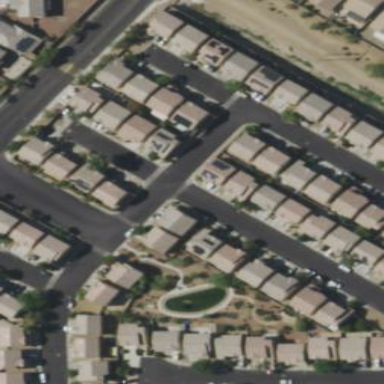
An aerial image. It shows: Asphalt surface in residential road area.